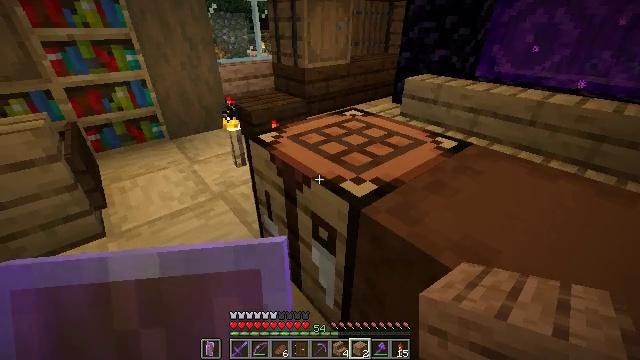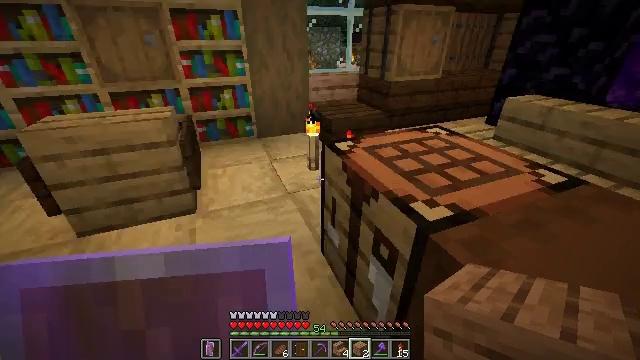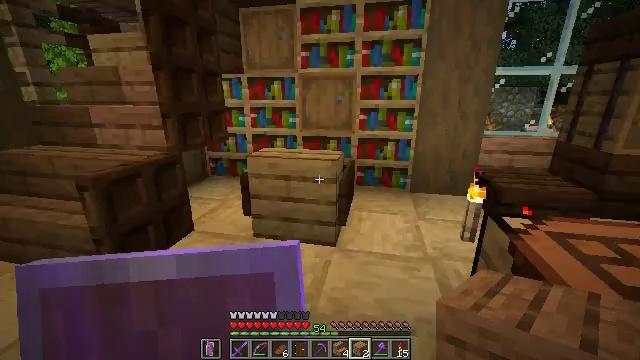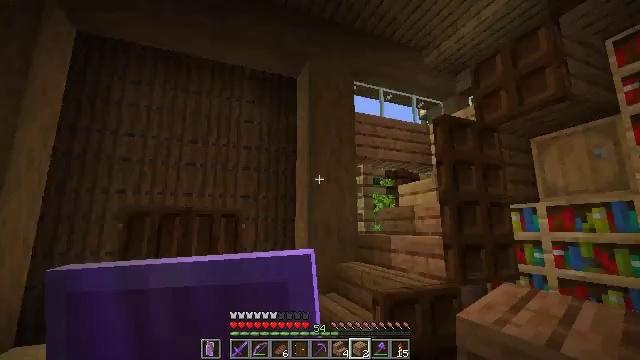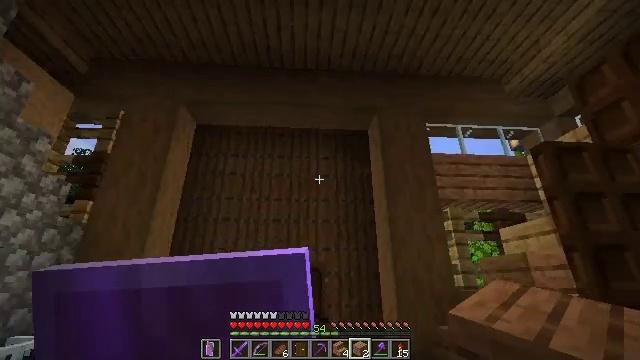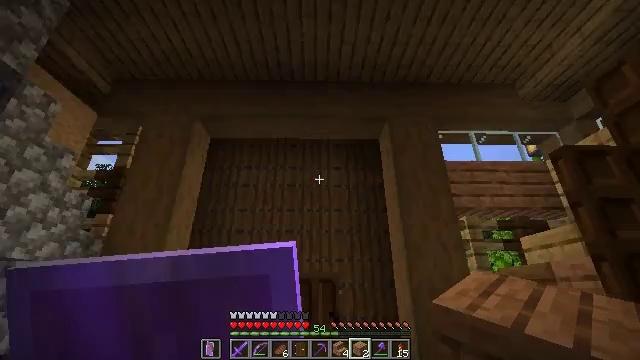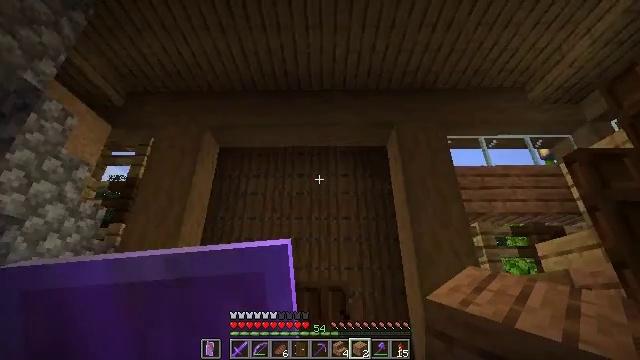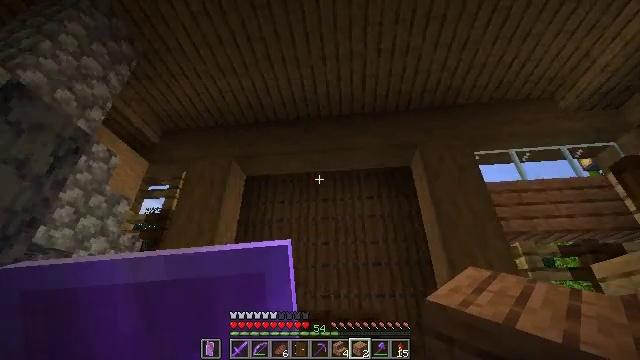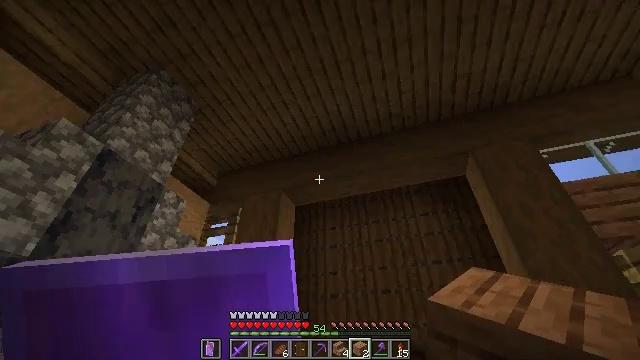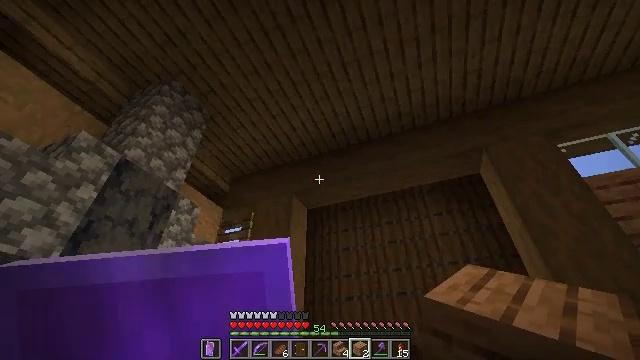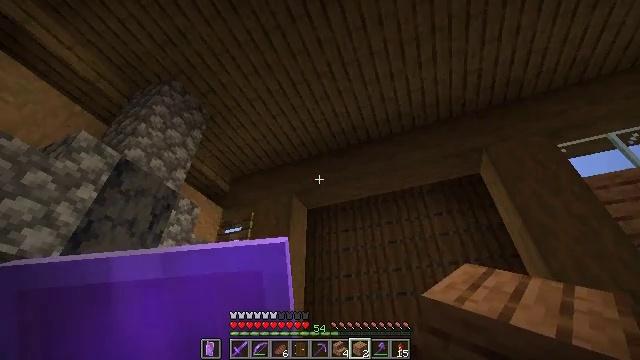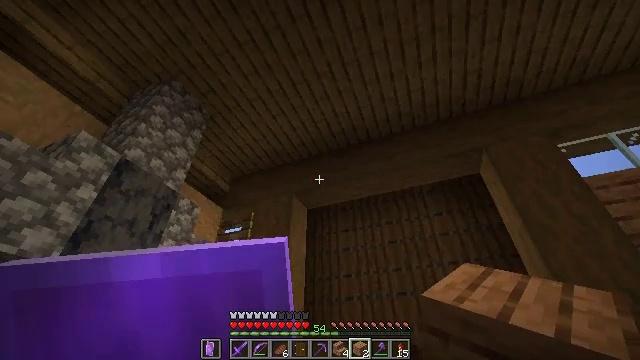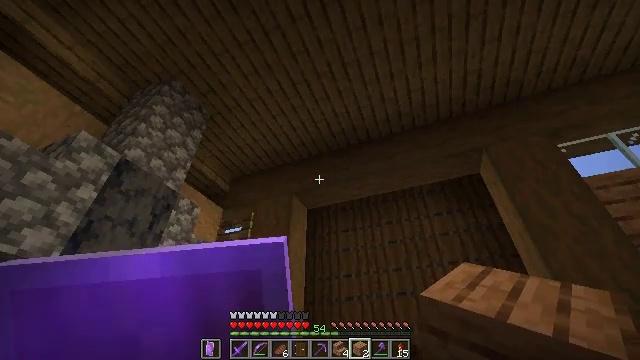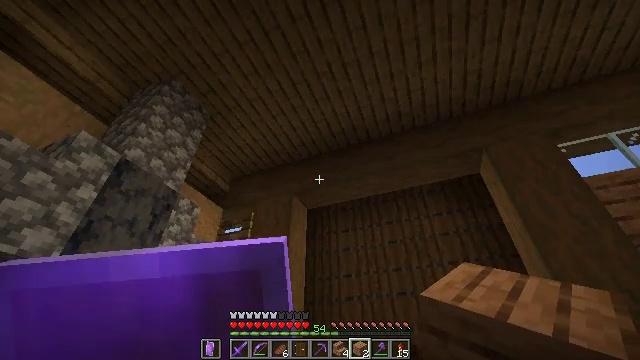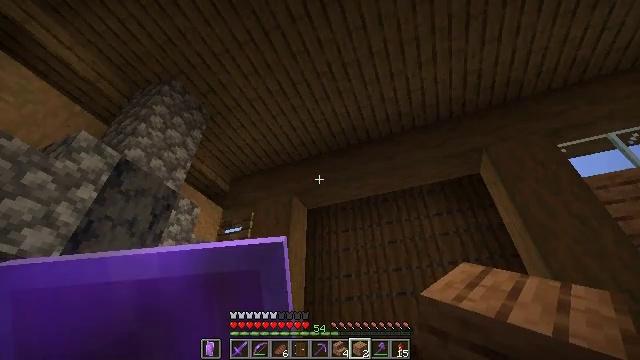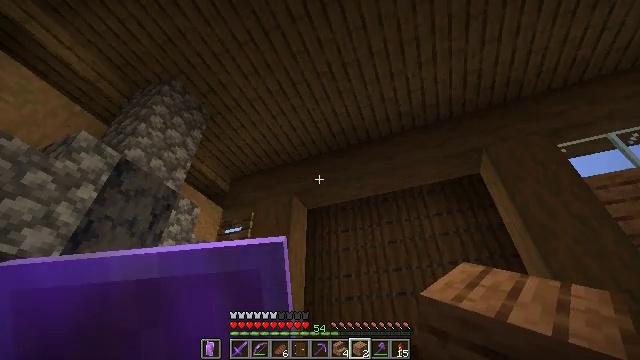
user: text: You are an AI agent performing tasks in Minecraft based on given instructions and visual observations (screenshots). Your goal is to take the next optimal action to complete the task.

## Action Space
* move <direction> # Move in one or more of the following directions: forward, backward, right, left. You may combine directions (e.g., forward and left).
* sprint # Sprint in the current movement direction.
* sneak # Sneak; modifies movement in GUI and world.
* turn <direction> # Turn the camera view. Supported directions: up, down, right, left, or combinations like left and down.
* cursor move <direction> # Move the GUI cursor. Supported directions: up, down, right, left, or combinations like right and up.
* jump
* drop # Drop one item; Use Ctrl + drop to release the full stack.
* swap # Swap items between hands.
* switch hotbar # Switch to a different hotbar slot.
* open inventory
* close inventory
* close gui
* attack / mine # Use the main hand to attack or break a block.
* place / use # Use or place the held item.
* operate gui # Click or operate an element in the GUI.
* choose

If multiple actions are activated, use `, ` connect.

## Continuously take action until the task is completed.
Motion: motion action
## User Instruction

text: Retrieve the spruce trapdoor by mining.
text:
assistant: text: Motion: turn left and up
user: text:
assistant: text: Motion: turn left and up
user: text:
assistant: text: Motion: turn left and up
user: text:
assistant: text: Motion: turn left and up
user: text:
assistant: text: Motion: turn left and up
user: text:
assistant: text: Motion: turn left and up
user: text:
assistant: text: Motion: turn left and up
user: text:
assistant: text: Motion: turn left and up
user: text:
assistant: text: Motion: turn left
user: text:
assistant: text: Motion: no_op
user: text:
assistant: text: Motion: no_op
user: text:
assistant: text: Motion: no_op
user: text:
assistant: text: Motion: no_op
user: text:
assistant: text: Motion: no_op
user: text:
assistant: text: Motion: no_op
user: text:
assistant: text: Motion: no_op
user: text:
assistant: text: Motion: move forward
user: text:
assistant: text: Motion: move forward
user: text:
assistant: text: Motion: move forward
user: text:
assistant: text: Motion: move forward
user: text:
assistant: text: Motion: move forward and move left
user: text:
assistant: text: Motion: move forward and move left
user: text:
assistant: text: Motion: move forward and move left
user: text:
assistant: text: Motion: move forward and move left
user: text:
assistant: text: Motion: move forward
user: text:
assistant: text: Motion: turn right and up
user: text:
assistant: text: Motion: turn right and up
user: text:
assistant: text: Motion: turn right
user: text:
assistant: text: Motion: turn right
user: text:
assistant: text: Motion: no_op